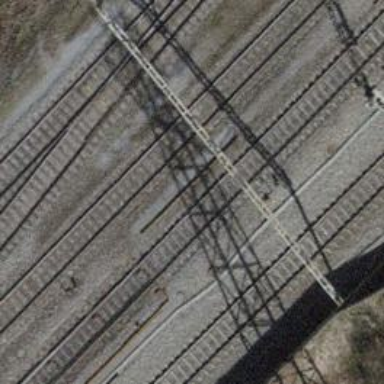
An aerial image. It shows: Railway signal.